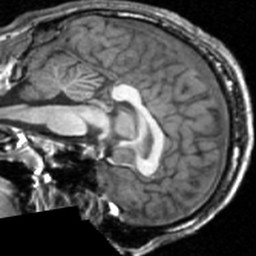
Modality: T1w
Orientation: sagittal
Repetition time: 0.008948 s
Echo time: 0.001784 s